Interaction volume radius: 10 \u00c5
Interaction volume height: 10 \u00c5
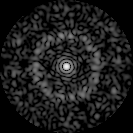
Disorder parameter: 0.8228